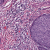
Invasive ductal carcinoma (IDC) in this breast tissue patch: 0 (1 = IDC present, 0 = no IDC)